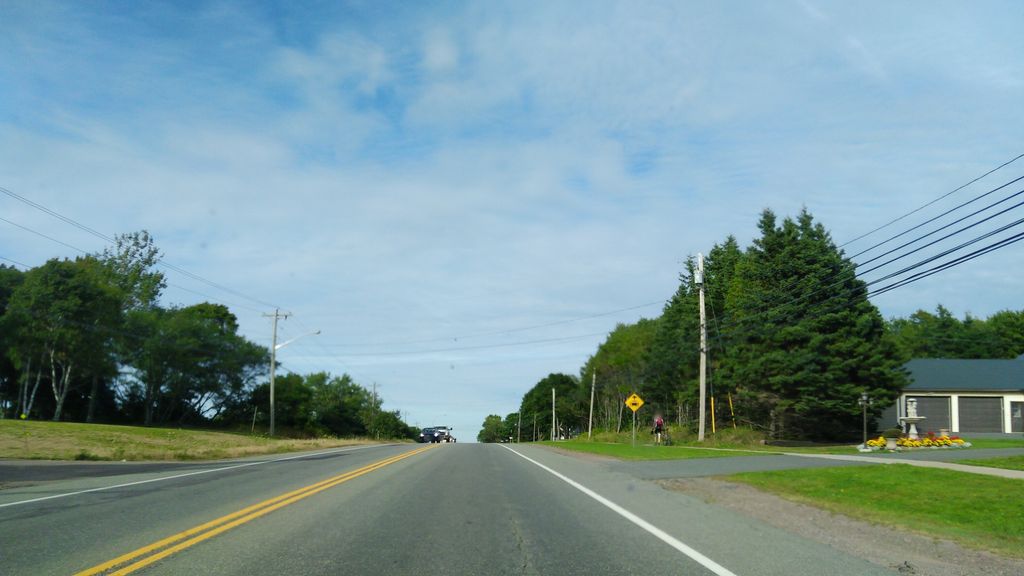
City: charlottetown